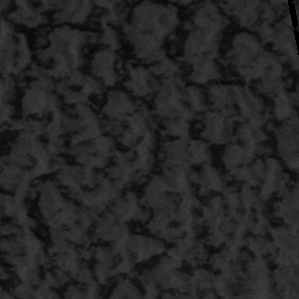
Label: frost